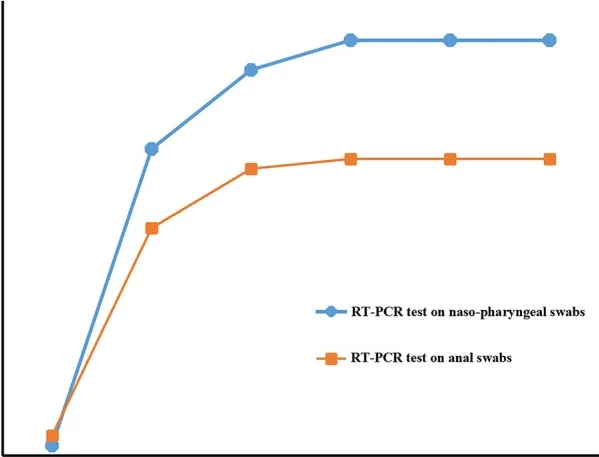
Percentages of negative nasopharyngeal swabs and anal swabs test during follow-up.
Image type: chart (chart)